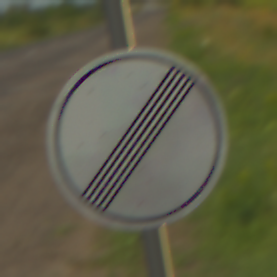
Verkehrszeichen: EndeSaemtlicherBegrenzungen
Umgebung: Outdoor, RoadRail
Tageszeit: Midday
Wetter: PartlyCloudy
Licht: Natural
Jahreszeit: NotSpecified
Kontrast: HighContrast